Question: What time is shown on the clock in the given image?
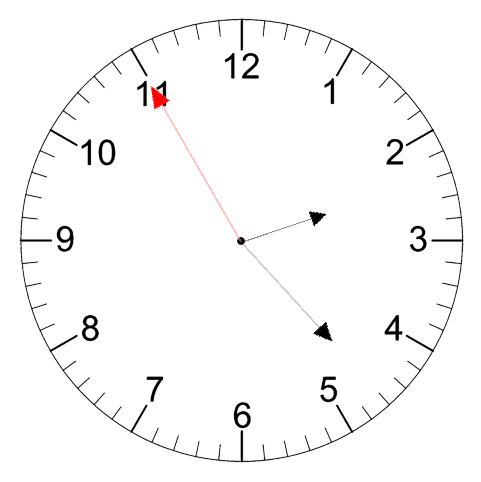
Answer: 02:22:55